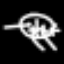
Label: hourglass